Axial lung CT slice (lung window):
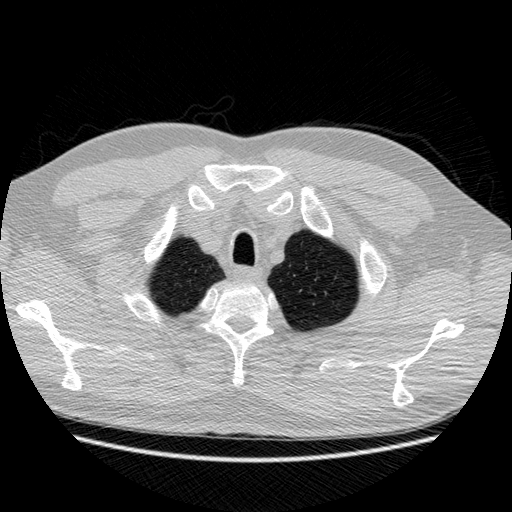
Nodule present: no